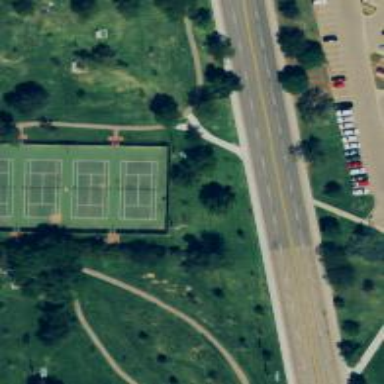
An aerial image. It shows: Disc golf tee area.